【题型】解答题　【知识点】解析几何　【难度】easy
如图，射线$OA$、$OB$所在直线的方向向量分别为$\overrightarrow{d_1}=(1,k)$，$\overrightarrow{d_2}=(1,-k)(k>0)$，点$P$在$\angle AOB$内，$PM\perp OA$于$M$，$PN\perp OB$于$N$．

\vspace{0.2cm}
\noindent (1)若$k=1$，$P\left(\dfrac{3}{2},\dfrac{1}{2}\right)$，求$|OM|$的值；
\noindent (2)若$P(2,1)$，$\triangle OMP$的面积是$\dfrac{6}{5}$，求$k$的值．

\vspace{0.2cm}
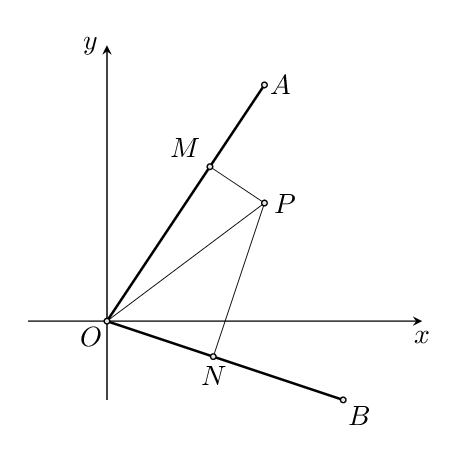
【解答】

\noindent \textbf{【答案】} (1)$\boldsymbol{\sqrt{2}}$
\noindent (2)$\boldsymbol{k=\dfrac{11}{2}}$或$\boldsymbol{2}$

\vspace{0.2cm}
\noindent \textbf{【分析】} (1) 求出$|OP|$以及直线$OA$，可求出点$P$到直线$OA$的距离，再利用勾股定理可求得$|OM|$的值；
\noindent (2) 求出$|OM|$以及点$P$到直线$OA$的距离$d$，利用三角形的面积公式可求出$d^2$的值，可得出关于$k$的方程，结合$k>0$可求得$k$的值.

\vspace{0.2cm}
\noindent \textbf{【解析】} (1) 因为$P\left(\dfrac{3}{2},\dfrac{1}{2}\right)$，则$|OP|=\sqrt{\left(\dfrac{3}{2}\right)^2+\left(\dfrac{1}{2}\right)^2}=\dfrac{\sqrt{10}}{2}$，
因为$k=1$，则直线$OA$的一个方向向量为$\overrightarrow{d_1}=(1,1)$，所以，直线$OA$的方程为$y=x$，
所以，点$P$到直线$OA$的距离为$d=\dfrac{\left|\dfrac{3}{2}-\dfrac{1}{2}\right|}{\sqrt{2}}=\dfrac{\sqrt{2}}{2}$，
所以，$|OM|=\sqrt{|OP|^2-d^2}=\sqrt{\left(\dfrac{\sqrt{10}}{2}\right)^2-\left(\dfrac{\sqrt{2}}{2}\right)^2}=\sqrt{2}$．

\vspace{0.2cm}
\noindent (2) 因为直线$OA$的一个方向向量为$\overrightarrow{d_1}=(1,k)(k>0)$，
所以，直线$OA$的方程为$y=kx$，即$kx-y=0$.
点$P(2,1)$到直线$OA$的距离为$d=\dfrac{|2k-1|}{\sqrt{k^2+1}}$，$|OM|=\sqrt{|OP|^2-d^2}=\sqrt{5-d^2}$，
$S_{\triangle OPM}=\dfrac{1}{2}|OM|\cdot d=\dfrac{1}{2}d\sqrt{5-d^2}=\dfrac{6}{5}$，可得$d^2=\dfrac{9}{5}$或$\dfrac{16}{5}$，
即$\dfrac{(2k-1)^2}{k^2+1}=\dfrac{9}{5}$或$\dfrac{(2k-1)^2}{k^2+1}=\dfrac{16}{5}$，因为$k>0$，解得$k=\dfrac{11}{2}$或$k=2$．